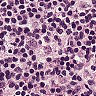
Metastatic tissue present: no